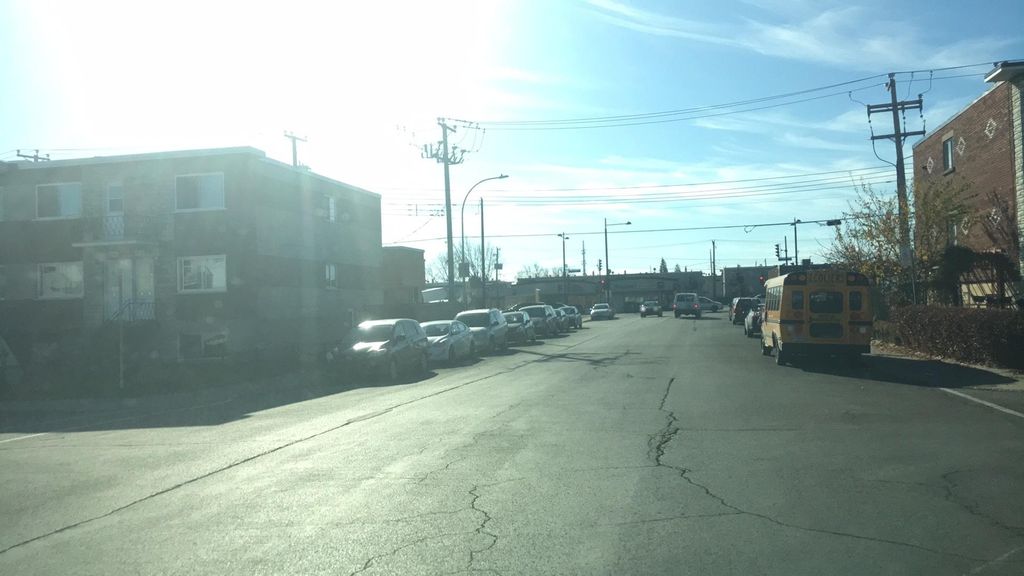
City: montreal